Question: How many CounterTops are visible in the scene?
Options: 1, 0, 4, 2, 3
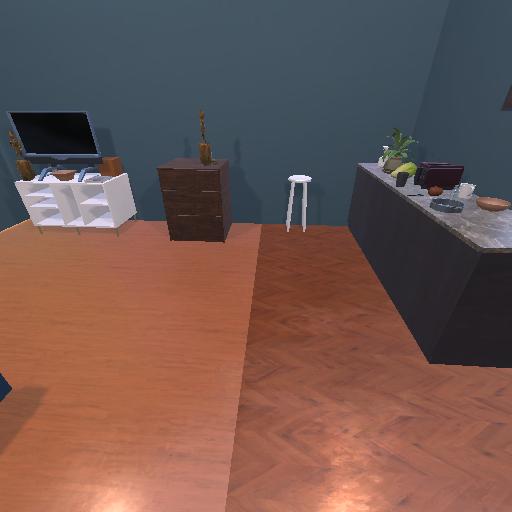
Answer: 1